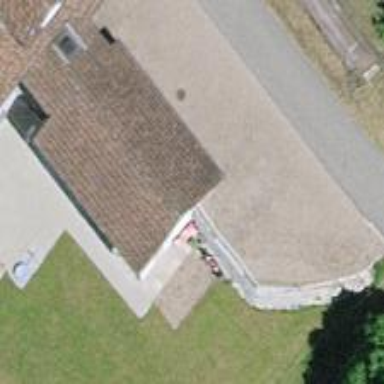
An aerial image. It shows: Garage.